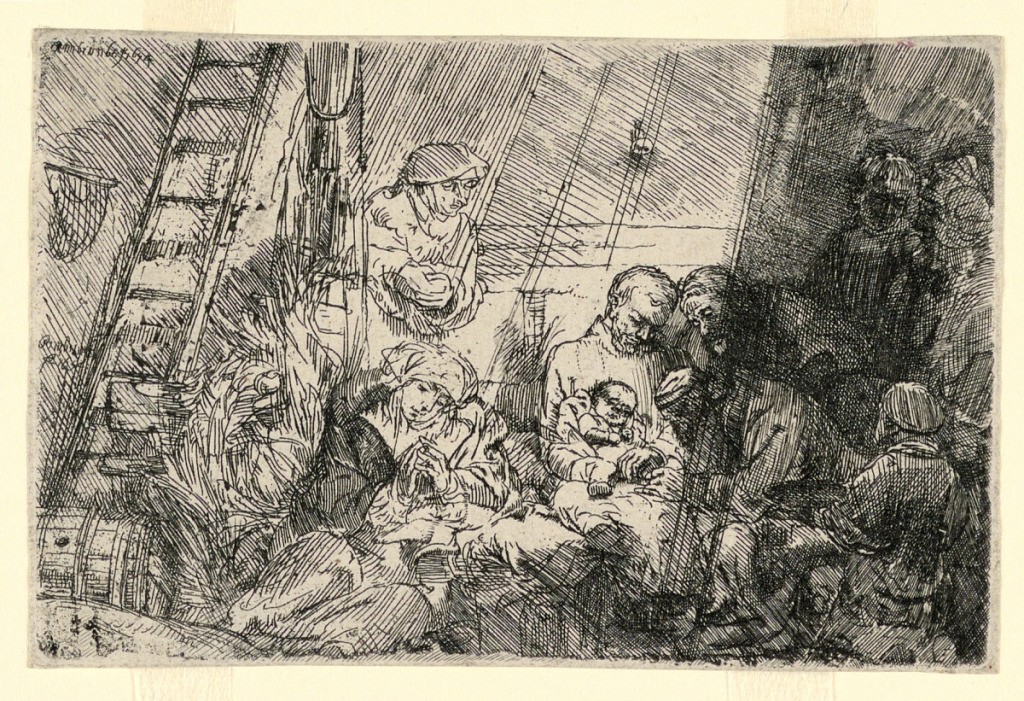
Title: The Circumcision in the Stable
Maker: Rembrandt Harmensz van Rijn, Dutch, 1606–1669
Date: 1654
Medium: Etching on off-white laid paper
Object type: Print
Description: Horizontal rectangle. Interior of stable. The Virgin prays at left. The Child is held while operation takes place and a group of men watch, at right.